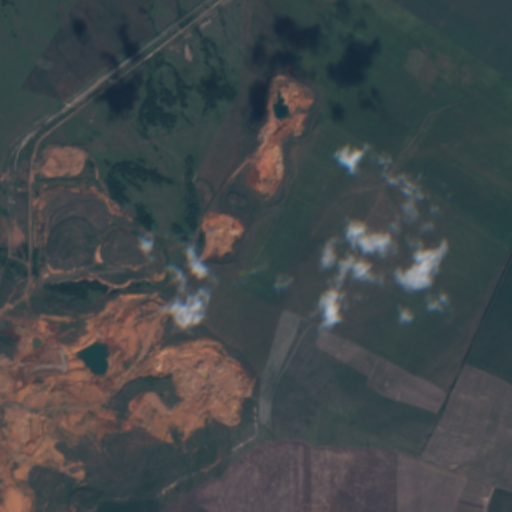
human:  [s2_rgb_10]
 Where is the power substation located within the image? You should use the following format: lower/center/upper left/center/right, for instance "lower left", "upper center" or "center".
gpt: The power substation is located in the center left of the image.
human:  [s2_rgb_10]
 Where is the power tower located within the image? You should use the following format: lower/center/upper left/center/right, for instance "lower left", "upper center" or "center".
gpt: The power tower is located in the center left of the image.
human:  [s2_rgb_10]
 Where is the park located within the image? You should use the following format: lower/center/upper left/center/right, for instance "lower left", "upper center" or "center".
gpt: There is no park in the image.